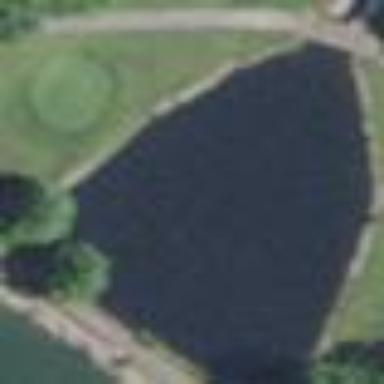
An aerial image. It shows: Water hazard in golf course. The hazard is natural water feature.